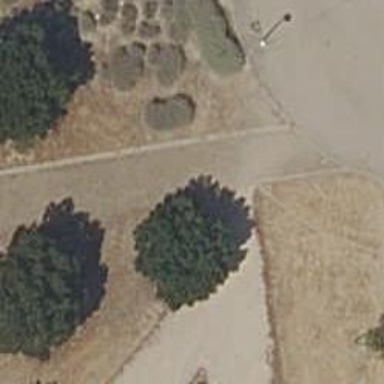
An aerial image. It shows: Dirt footway.